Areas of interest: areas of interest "Sport and cultural"
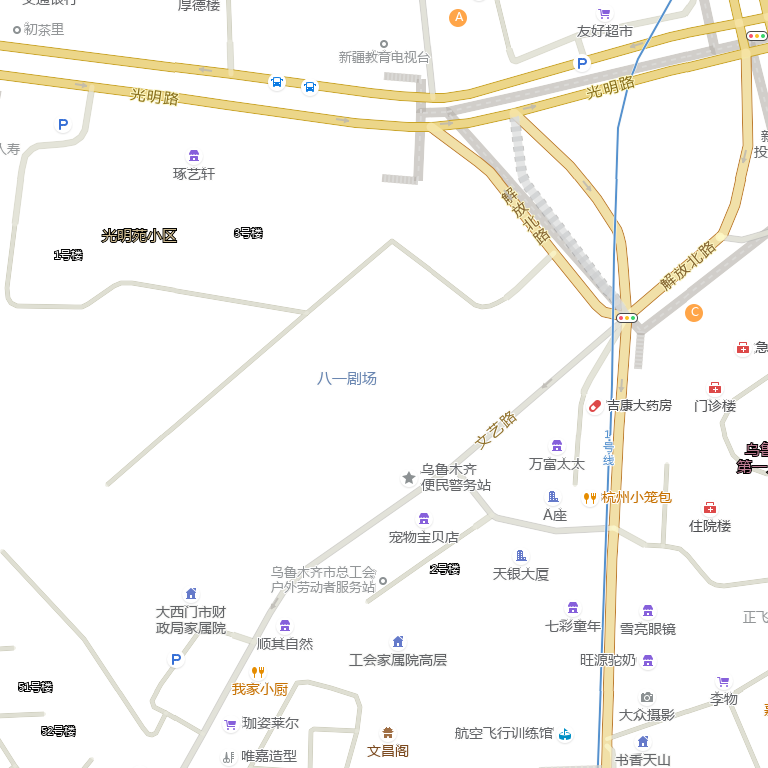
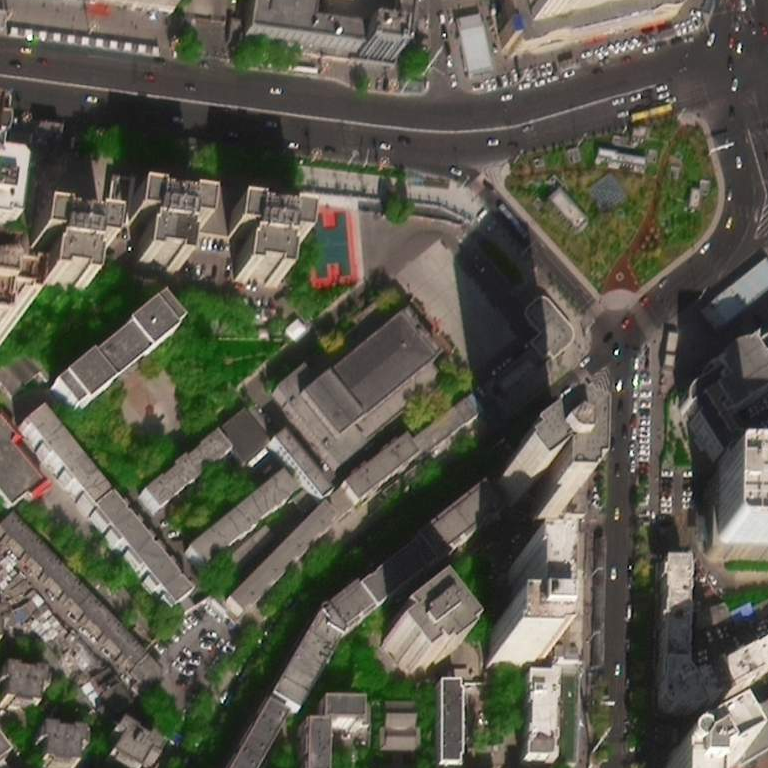